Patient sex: M
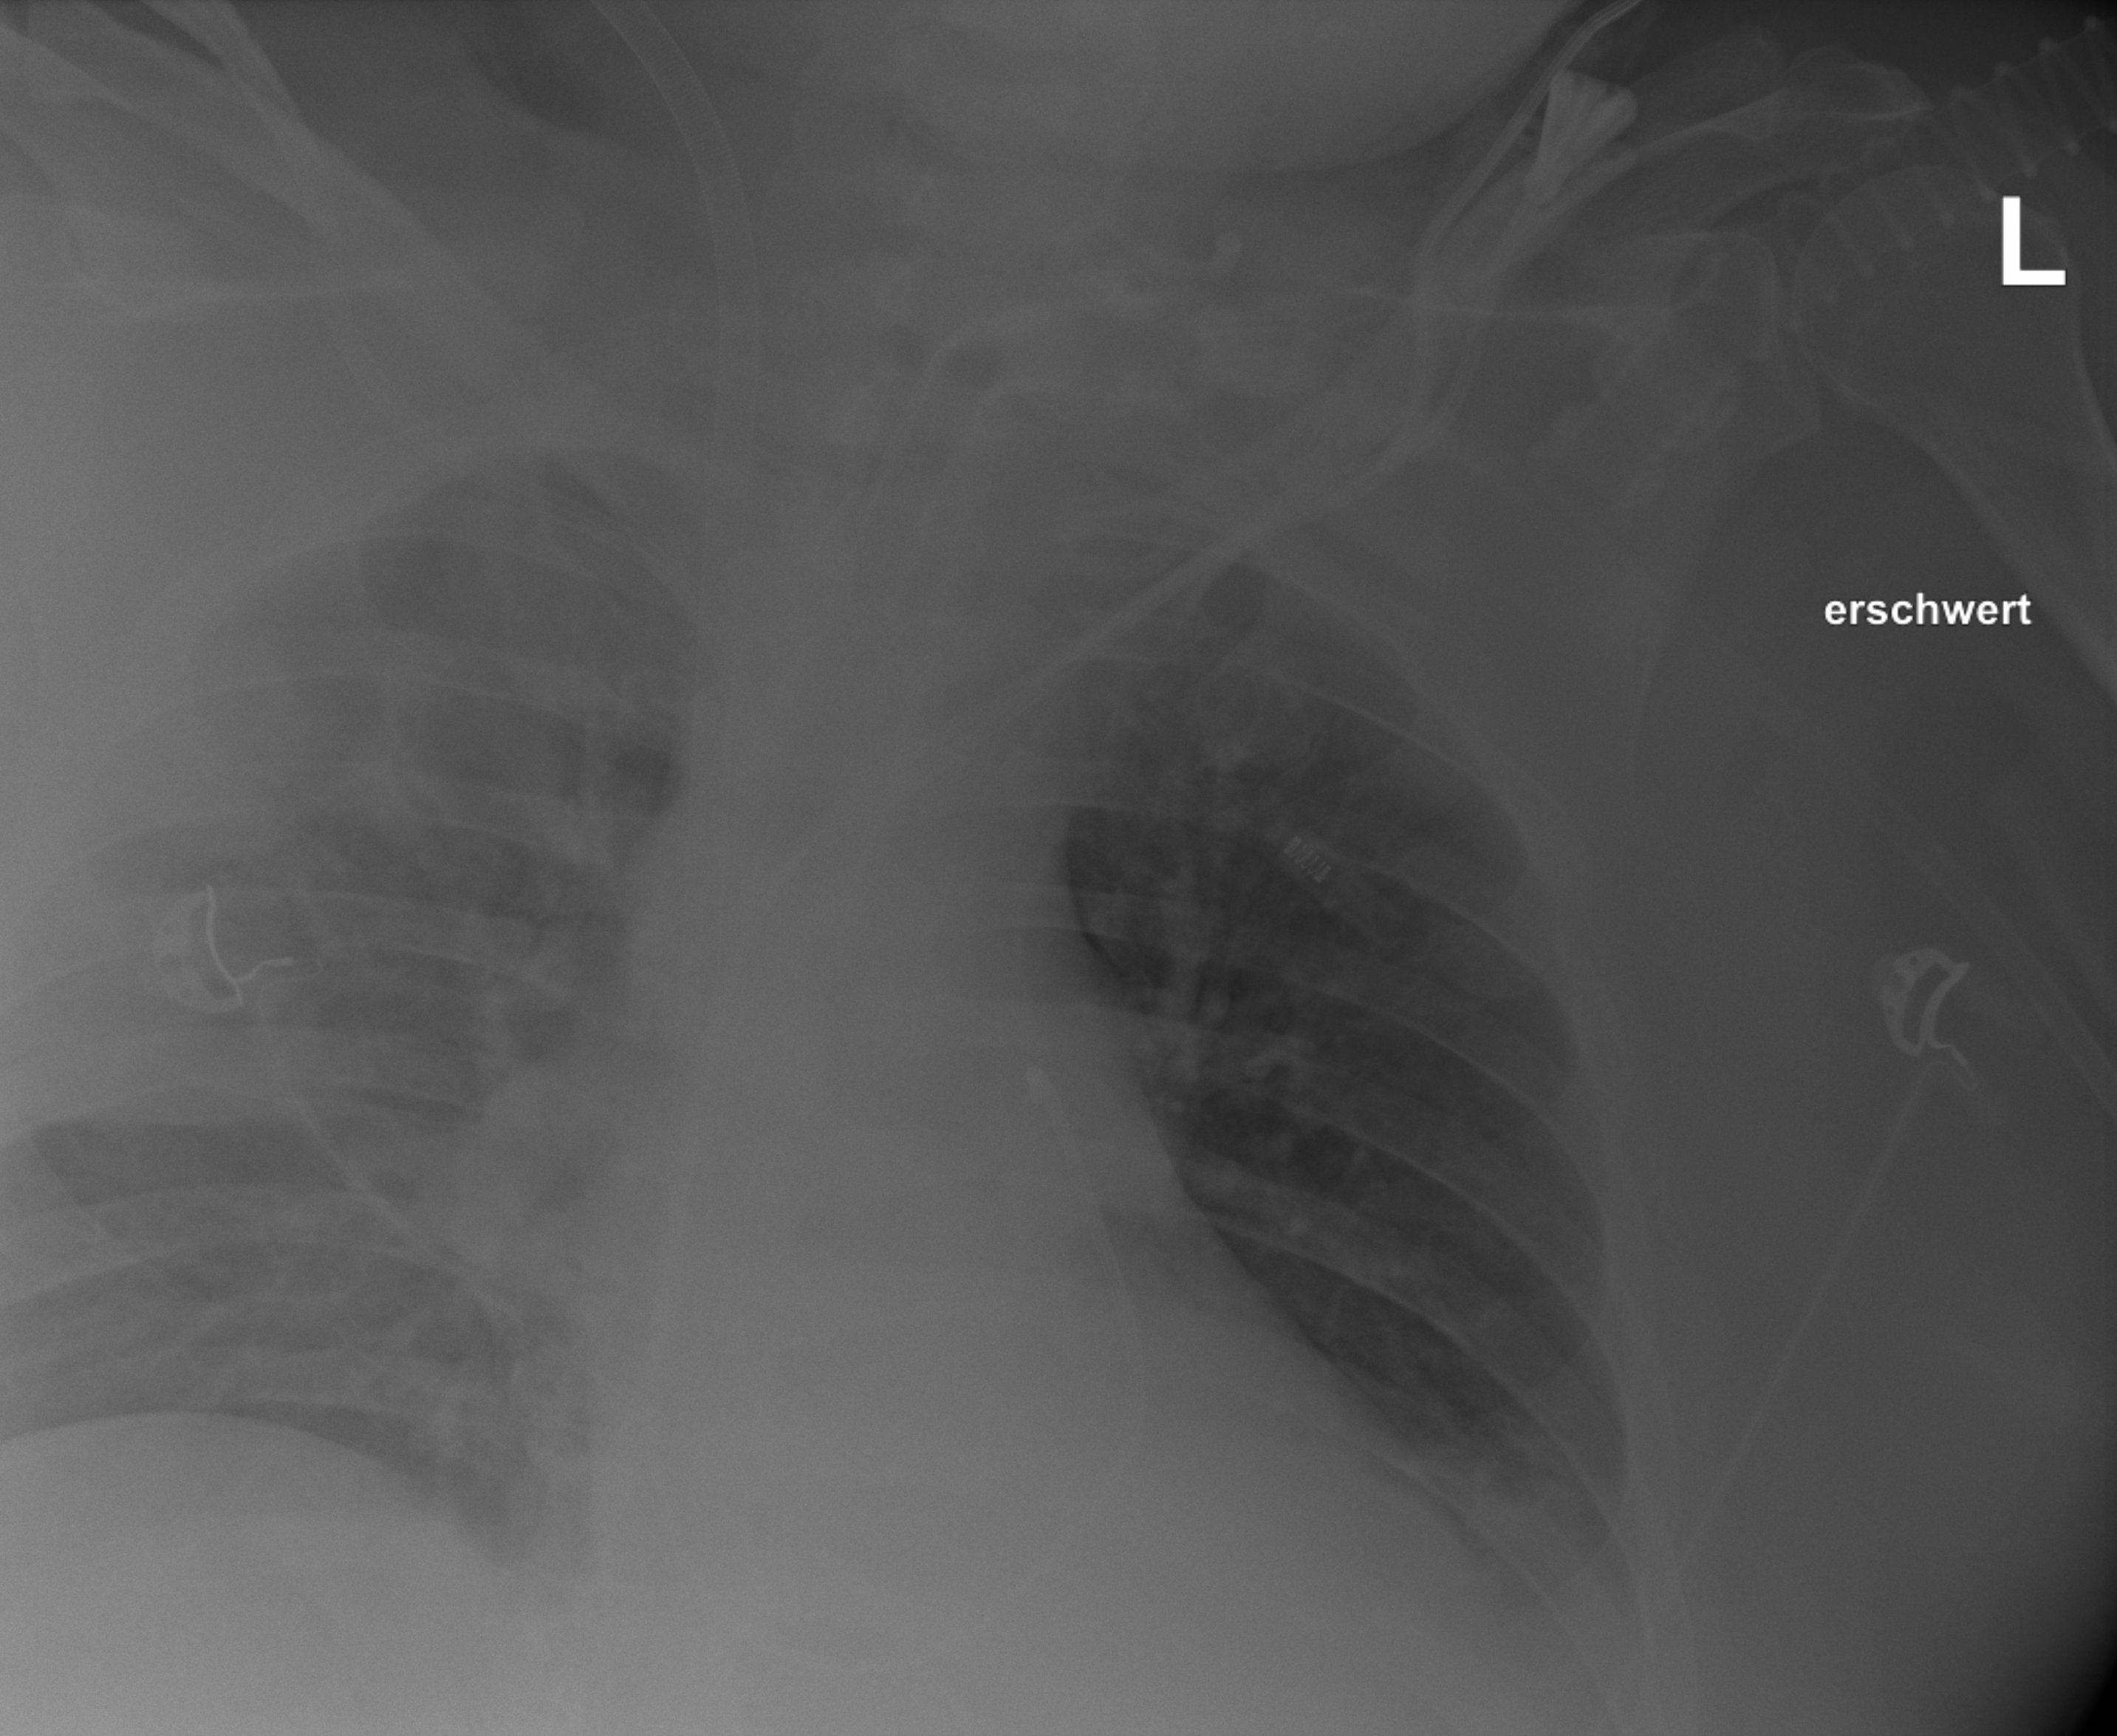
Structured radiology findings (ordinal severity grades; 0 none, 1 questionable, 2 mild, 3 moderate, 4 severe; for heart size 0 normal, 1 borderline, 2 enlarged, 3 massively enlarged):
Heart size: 2
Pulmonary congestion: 2
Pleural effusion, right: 0
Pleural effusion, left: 2
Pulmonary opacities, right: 3
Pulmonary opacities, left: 1
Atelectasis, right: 2
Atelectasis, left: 2